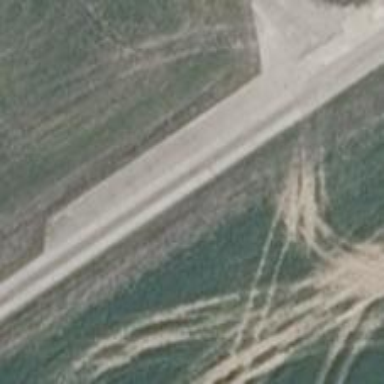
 suitable for bicycles. It runs through agricultural area."